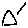
Label: triangle